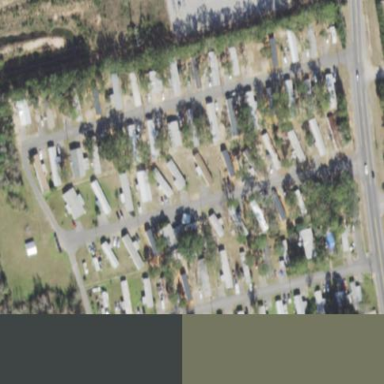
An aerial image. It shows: Residential area known as trailer park.